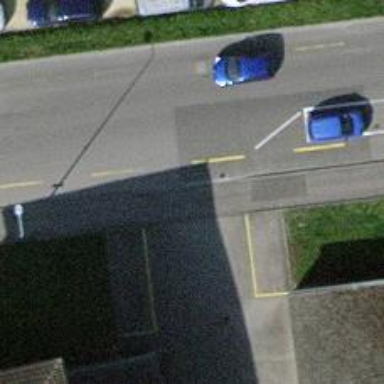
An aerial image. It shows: Asphalt footway with unmarked crossing.